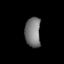
Tissue: lung
Cell type: Epithelial cells
Senescence score: 0.134
Nuclear area (px): 453
Mean DAPI intensity: 123.574